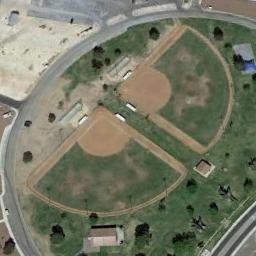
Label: baseball_diamond